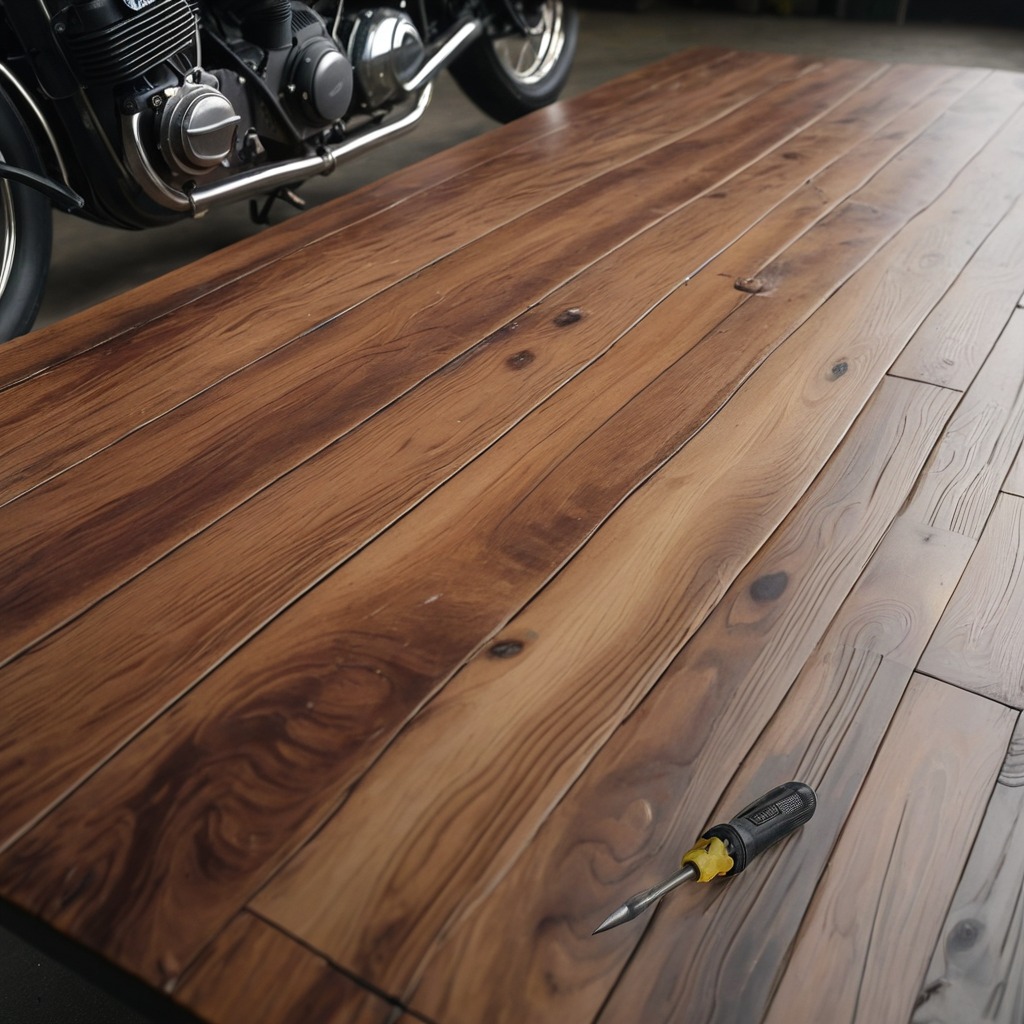
A screwdriver lies on the oil-spilled wooden table in a vintage motorcycle garage.